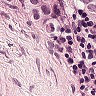
Metastatic tissue present: yes